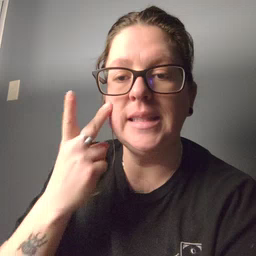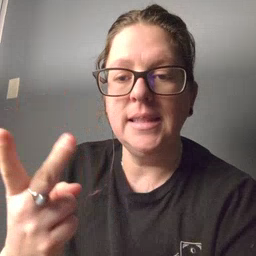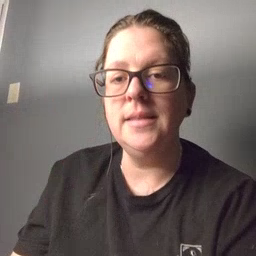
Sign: see